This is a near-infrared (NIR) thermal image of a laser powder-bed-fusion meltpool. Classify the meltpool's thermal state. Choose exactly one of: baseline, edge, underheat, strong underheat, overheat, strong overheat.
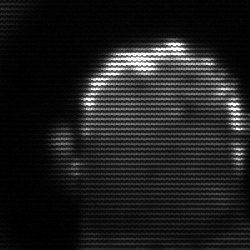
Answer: strong underheat